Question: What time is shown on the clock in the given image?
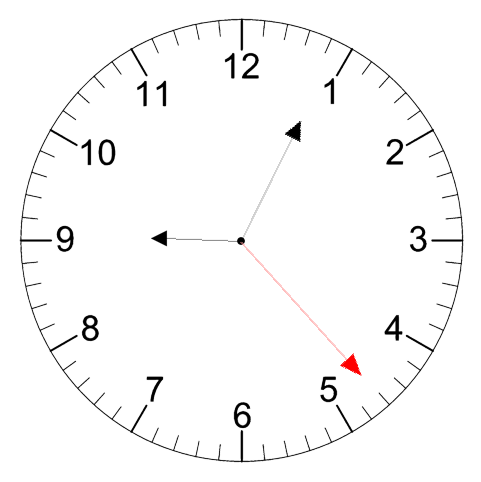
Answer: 09:04:23